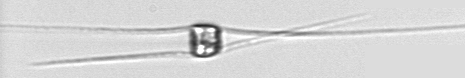
Label: Chaetoceros_danicus